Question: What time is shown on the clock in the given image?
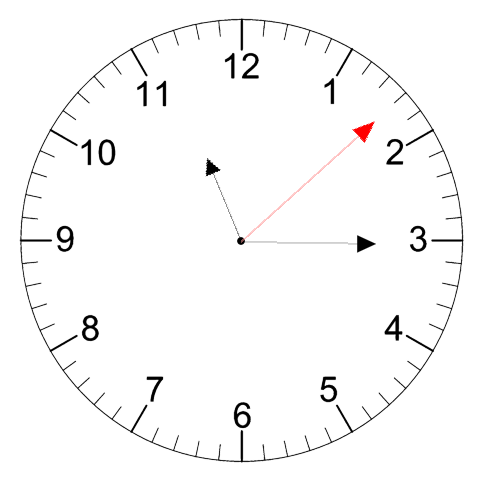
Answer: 11:15:08